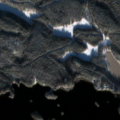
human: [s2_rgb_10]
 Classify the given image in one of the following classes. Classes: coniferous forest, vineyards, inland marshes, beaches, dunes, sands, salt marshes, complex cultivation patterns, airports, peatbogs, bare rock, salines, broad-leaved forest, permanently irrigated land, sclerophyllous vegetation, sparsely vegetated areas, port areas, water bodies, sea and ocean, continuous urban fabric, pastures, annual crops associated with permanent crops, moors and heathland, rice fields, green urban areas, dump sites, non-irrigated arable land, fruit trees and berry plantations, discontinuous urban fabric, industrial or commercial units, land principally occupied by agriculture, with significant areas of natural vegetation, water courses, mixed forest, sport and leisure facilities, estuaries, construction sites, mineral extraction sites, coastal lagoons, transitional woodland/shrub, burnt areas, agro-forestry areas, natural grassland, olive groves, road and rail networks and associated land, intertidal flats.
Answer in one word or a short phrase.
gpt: coniferous forest, water bodies